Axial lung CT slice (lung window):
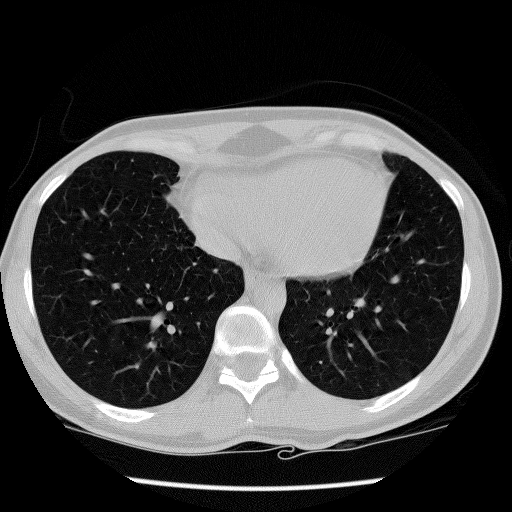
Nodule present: no